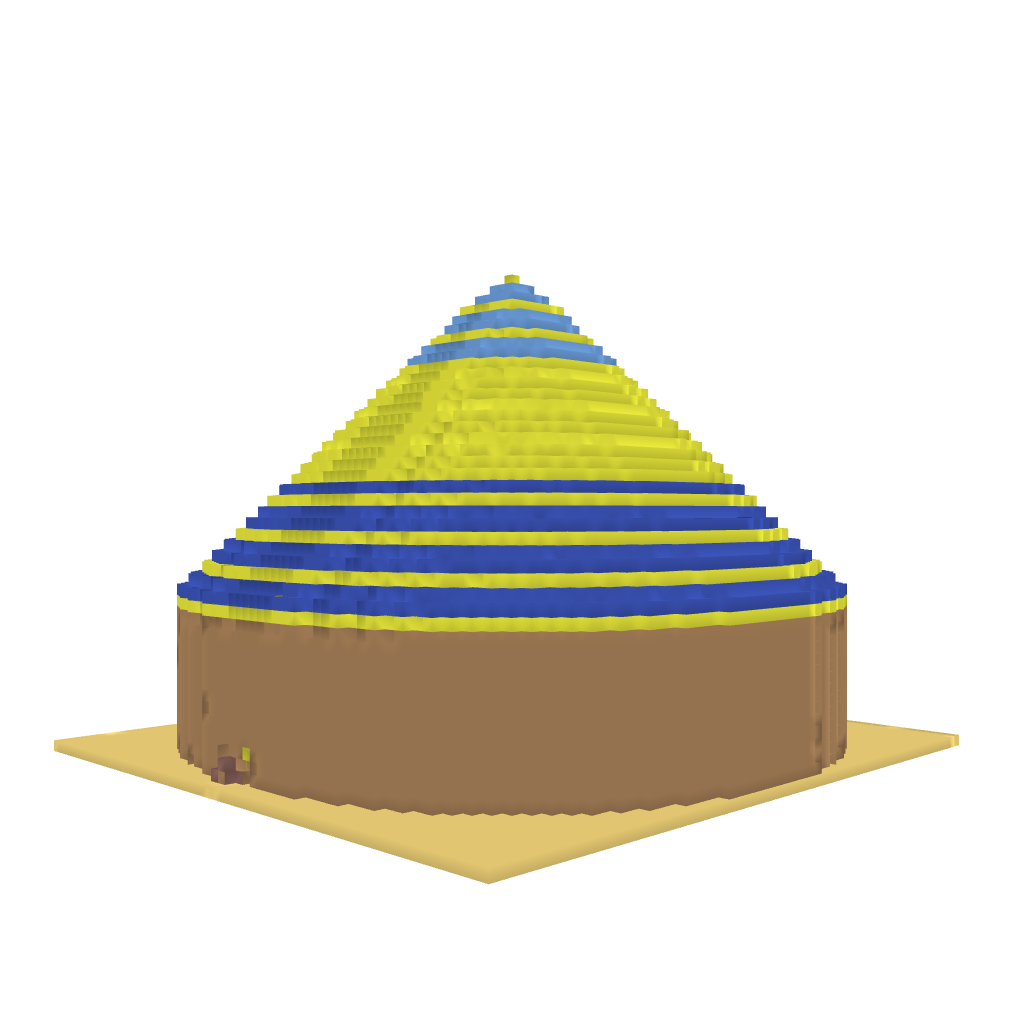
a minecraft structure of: Arena good quality